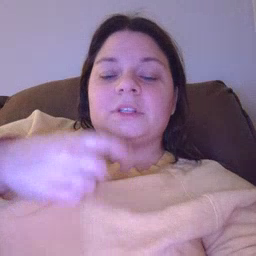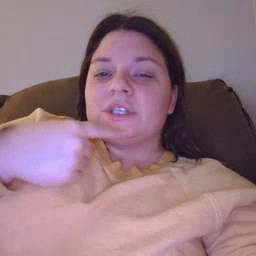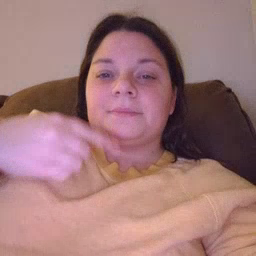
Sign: chin